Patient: sex M, age 60
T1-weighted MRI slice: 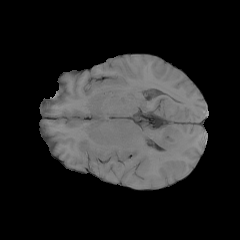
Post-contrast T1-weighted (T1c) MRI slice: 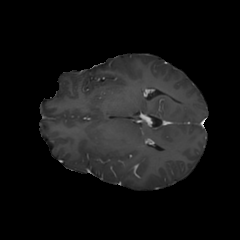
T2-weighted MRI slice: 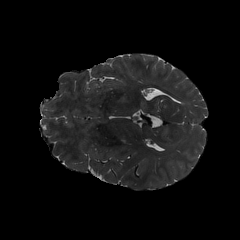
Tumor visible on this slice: yes
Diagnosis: Glioblastoma, IDH-wildtype
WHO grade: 4